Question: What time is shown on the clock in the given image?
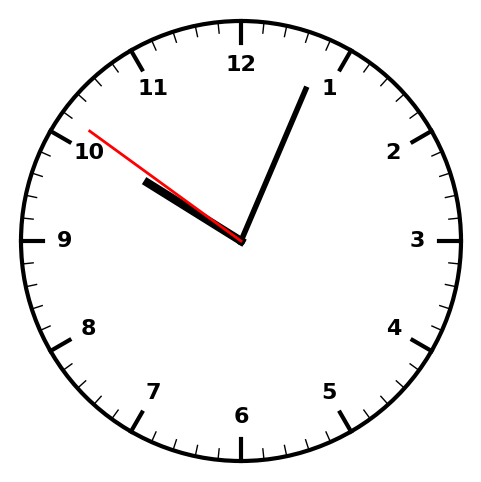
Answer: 10:03:51